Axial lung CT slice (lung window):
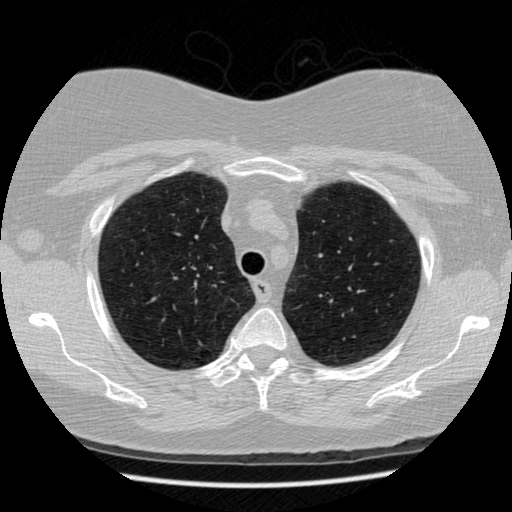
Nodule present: no